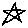
Label: star